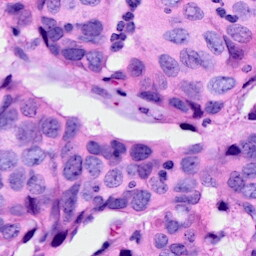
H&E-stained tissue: Breast